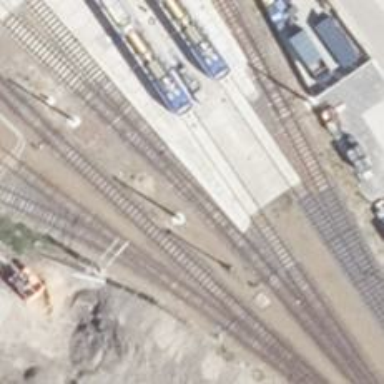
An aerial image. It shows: Railway switch.